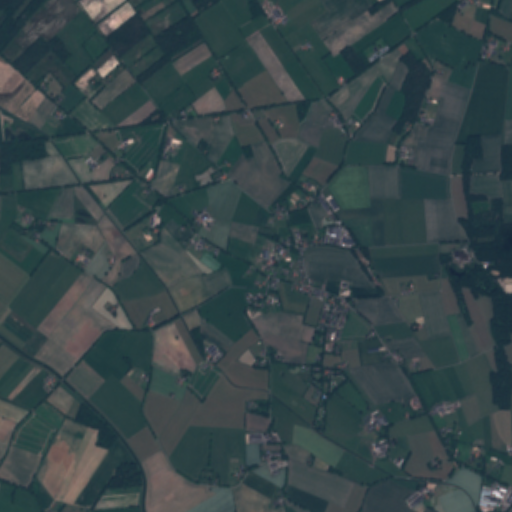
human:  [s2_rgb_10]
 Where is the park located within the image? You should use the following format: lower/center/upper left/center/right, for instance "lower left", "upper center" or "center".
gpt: The park is located in the center right of the image.
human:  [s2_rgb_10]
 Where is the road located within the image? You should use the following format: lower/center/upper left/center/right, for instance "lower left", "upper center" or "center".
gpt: There is no road in the image.